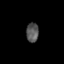
Tissue: skin
Cell type: Epithelial cells
Senescence score: 0.7539
Nuclear area (px): 233
Mean DAPI intensity: 86.391